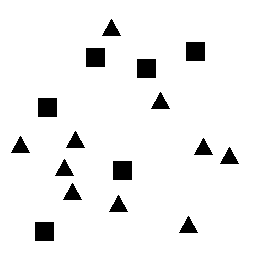
Squares: 6
Triangles: 10
Stars: 0
Total shapes: 16